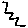
Label: zigzag